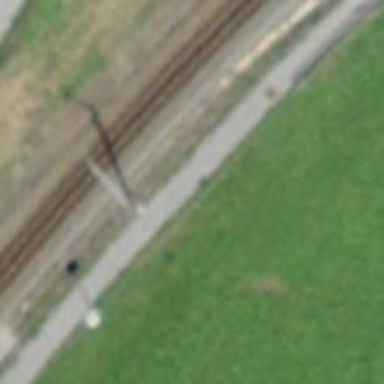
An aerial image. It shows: Catenary mast for power lines.